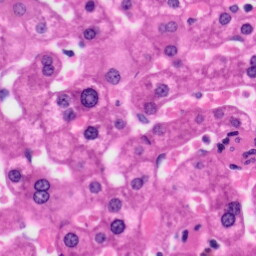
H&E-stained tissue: Liver